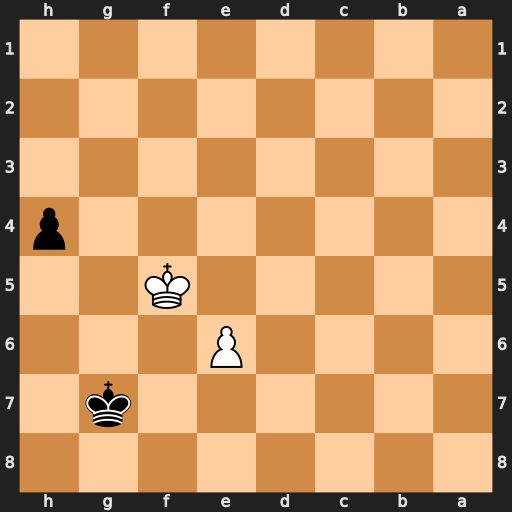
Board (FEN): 8/6k1/4P3/5K2/7p/8/8/8
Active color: b
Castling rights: -
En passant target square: -
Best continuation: h3 e7 Kf7 e8=R Kxe8